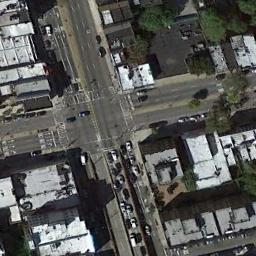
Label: intersection